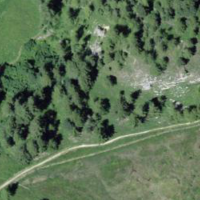
EUNIS habitat code: 26
Species observed at this site:
Carduus defloratus
Arnica montana
Euphorbia cyparissias